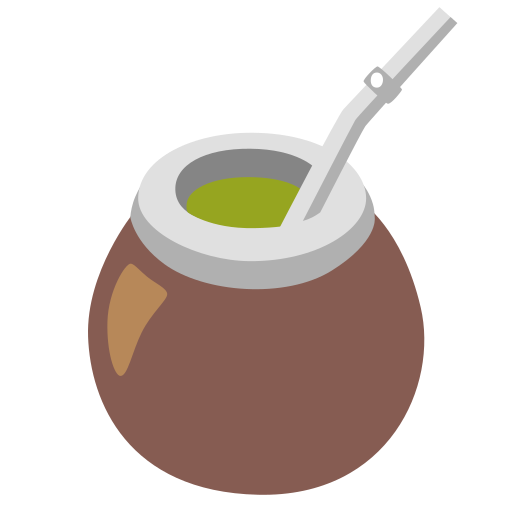
Emoji: 🧉